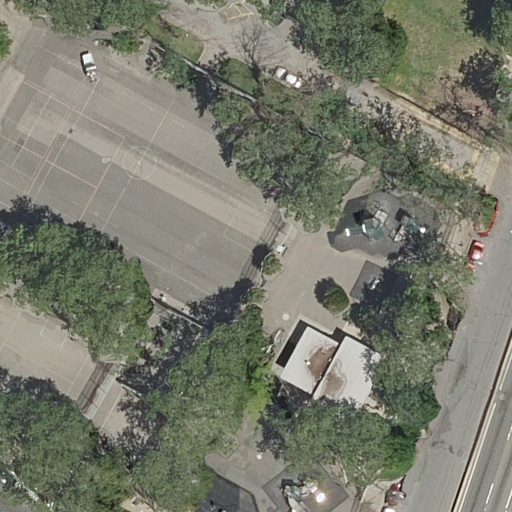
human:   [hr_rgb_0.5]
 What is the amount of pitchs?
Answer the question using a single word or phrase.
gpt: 3

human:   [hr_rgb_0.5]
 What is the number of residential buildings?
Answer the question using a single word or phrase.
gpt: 2

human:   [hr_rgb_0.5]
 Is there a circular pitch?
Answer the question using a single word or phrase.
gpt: no

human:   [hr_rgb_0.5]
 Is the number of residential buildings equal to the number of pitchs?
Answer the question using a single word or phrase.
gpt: no

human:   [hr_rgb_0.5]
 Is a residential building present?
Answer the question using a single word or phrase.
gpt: yes

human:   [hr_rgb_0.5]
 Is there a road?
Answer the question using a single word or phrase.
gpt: yes

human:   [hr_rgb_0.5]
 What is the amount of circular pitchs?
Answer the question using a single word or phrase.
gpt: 0

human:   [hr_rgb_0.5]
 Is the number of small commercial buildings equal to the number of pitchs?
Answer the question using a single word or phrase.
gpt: no

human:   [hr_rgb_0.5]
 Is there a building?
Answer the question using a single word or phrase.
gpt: yes

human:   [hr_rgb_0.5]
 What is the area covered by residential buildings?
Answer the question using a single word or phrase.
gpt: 220m2

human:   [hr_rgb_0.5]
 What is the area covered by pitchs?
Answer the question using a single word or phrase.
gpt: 499m2

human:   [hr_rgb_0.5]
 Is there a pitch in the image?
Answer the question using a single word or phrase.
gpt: yes

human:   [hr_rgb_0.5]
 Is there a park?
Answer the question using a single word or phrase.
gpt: yes

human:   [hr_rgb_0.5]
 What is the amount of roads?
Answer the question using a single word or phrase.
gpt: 5

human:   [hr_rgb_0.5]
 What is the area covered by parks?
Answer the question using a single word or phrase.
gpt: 0m2

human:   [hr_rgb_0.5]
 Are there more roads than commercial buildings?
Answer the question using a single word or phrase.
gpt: yes

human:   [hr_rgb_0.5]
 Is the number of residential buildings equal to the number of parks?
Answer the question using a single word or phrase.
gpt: no

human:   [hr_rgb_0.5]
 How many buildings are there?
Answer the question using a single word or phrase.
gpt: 2

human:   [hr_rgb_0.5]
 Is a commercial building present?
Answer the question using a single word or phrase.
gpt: no

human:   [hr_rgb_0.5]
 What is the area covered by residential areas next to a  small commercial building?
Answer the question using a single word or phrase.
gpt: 0m2

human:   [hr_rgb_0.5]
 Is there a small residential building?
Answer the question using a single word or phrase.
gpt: yes

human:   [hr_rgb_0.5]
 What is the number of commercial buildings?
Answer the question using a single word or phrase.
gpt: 0

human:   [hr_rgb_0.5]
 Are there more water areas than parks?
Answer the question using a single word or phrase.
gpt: no

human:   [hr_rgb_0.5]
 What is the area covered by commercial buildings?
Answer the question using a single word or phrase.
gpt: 0m2

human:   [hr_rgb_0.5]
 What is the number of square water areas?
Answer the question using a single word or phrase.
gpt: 0

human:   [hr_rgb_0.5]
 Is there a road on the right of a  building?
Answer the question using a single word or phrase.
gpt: yes

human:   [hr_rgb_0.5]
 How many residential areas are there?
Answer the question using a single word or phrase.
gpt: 1

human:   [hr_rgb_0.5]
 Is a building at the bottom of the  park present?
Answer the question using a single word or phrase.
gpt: yes

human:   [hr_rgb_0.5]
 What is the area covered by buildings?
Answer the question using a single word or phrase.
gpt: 220m2

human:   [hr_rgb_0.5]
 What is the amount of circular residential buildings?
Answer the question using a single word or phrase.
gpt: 0

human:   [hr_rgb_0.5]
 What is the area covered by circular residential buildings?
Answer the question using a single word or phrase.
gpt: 0m2

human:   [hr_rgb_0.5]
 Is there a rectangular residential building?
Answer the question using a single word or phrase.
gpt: yes

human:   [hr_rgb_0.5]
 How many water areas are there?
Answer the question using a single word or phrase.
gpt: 0

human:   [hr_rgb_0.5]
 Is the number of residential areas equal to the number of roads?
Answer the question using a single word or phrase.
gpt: no

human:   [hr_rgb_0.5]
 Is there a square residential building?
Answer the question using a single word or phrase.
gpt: no

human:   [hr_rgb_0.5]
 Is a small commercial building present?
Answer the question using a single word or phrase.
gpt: no

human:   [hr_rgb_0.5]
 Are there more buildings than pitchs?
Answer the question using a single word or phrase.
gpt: no

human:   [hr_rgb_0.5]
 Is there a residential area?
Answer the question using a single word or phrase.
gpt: yes

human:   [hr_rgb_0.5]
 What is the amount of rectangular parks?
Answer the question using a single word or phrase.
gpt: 1

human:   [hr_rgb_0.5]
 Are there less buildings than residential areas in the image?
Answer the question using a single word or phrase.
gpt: no

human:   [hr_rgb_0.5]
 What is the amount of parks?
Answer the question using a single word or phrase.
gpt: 1

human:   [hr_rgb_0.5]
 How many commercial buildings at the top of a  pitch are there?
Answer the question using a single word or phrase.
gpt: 0

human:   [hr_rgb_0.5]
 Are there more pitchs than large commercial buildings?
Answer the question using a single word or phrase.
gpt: yes

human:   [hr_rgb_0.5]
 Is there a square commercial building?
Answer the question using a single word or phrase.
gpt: no

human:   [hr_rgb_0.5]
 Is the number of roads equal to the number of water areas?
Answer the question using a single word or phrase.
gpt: no

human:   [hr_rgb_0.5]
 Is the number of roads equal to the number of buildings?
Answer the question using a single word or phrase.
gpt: no

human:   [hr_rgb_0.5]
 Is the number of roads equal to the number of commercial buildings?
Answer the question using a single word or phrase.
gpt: no

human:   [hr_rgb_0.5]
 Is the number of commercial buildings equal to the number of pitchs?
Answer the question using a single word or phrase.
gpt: no

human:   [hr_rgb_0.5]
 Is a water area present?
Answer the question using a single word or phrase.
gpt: no

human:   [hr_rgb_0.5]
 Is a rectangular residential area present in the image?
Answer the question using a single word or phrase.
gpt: yes

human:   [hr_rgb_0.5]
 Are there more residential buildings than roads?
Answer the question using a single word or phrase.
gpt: no

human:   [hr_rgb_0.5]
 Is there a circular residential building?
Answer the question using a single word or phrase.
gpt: no

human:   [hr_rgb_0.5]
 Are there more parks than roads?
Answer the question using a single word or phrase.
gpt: no

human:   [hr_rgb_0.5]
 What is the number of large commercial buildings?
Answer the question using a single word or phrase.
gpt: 0

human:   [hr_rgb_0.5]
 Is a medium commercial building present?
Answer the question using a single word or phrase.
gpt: no

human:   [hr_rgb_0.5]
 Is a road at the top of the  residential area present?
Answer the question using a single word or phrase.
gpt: no

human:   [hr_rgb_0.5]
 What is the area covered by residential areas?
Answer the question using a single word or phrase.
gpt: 6316m2

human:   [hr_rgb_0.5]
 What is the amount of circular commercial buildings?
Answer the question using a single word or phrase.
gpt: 0

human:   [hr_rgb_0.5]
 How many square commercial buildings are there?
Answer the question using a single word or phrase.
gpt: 0

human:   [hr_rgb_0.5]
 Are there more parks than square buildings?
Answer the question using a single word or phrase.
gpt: yes

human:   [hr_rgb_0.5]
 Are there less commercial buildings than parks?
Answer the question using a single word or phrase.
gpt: yes

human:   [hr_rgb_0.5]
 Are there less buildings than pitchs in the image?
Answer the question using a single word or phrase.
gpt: yes

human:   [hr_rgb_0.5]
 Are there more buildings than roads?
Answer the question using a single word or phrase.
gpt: no

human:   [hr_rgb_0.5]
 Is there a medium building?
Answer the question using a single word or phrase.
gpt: yes